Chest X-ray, AP view. Patient: 42 years old, sex F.
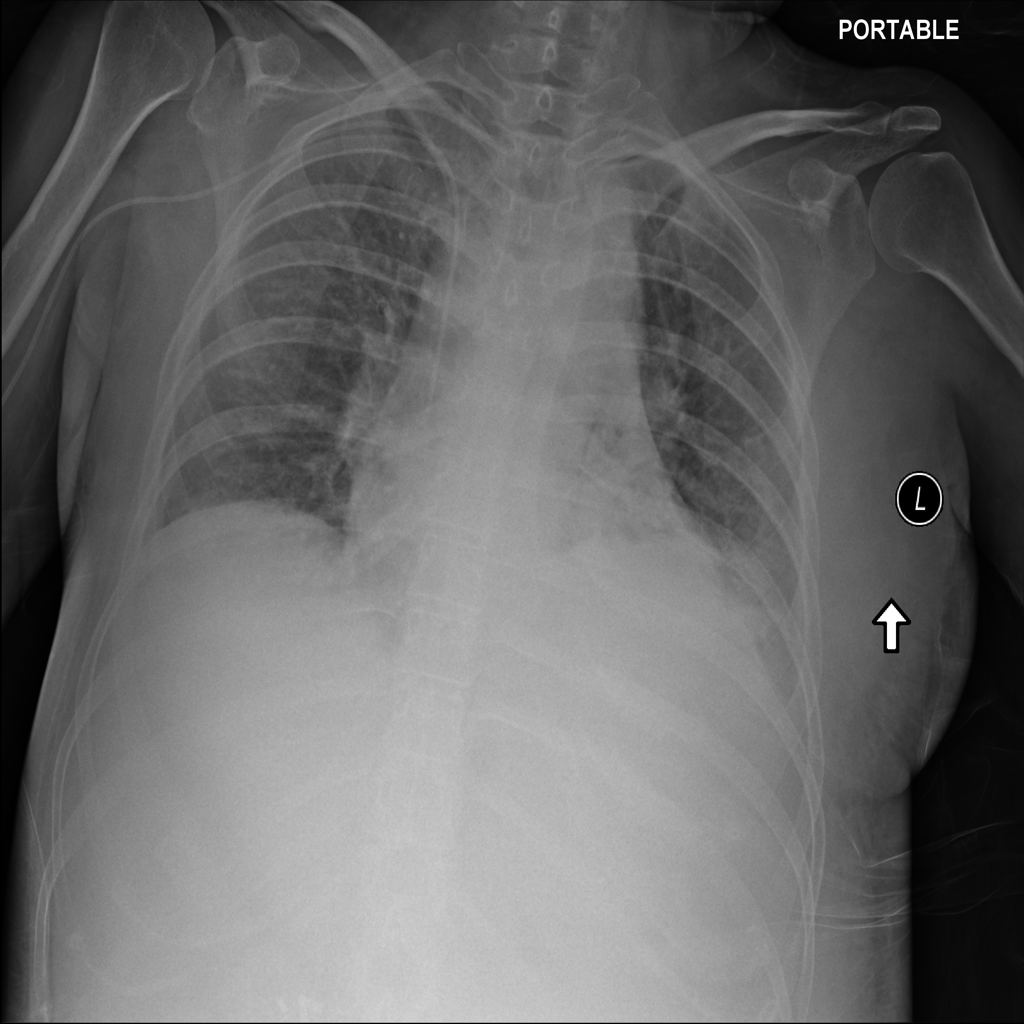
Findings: No Finding